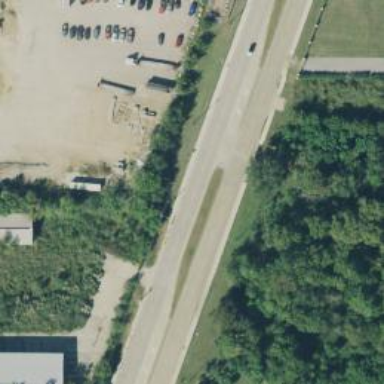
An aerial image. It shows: Secondary link road.